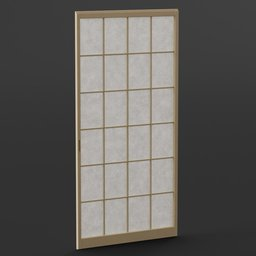
Label: architecture